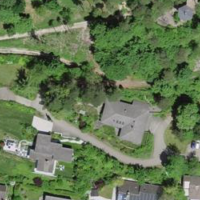
EUNIS habitat code: 55
Species observed at this site:
Fagus sylvatica
Lonicera acuminata
Tussilago farfara